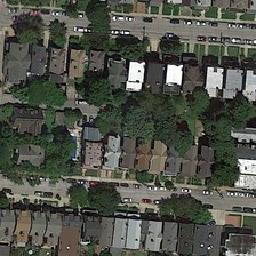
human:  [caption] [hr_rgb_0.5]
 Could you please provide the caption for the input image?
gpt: many cars on the highway while with many dense residential besides .

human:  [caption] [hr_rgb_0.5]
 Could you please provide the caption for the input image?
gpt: Two straight highways constitute three intersections with many other dense dwellings.

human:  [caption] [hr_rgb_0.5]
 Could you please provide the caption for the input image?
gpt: many houses with dark roof while with many moss green plants in the middle .

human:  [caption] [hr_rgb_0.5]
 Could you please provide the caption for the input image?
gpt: many dense residential in it and most is short house with dark gray roof .

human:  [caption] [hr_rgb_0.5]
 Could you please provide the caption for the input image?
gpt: Four straight roads form three crossroads, and there are many densely populated residential areas.